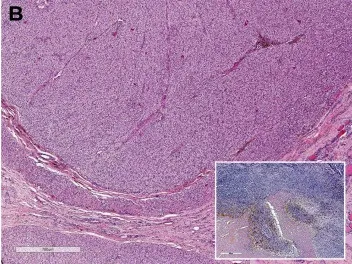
PC, material after surgery in 2023. Oxyphilic cells with areas of necrosis, fresh, and ,old hemorrhages, tumor surrounded by a capsule with areas of invasive growth, and ,vascular protrusions (H&E).
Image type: pathology (h&e)